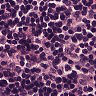
Metastatic tissue present: no